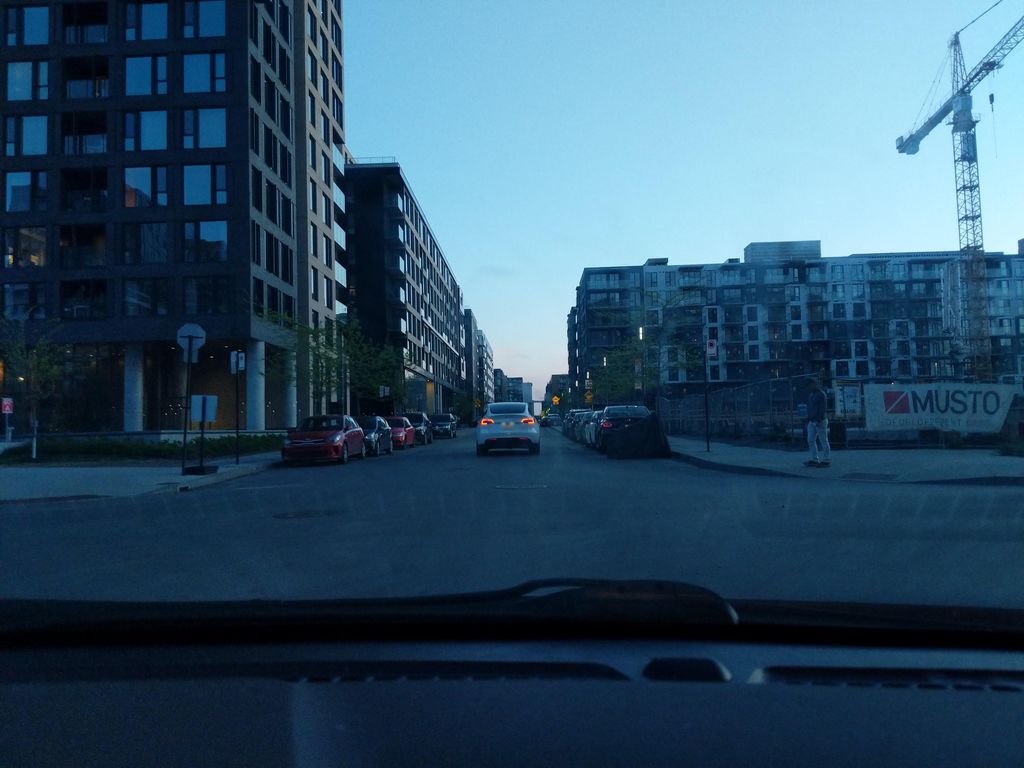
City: montreal